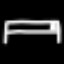
Label: bed